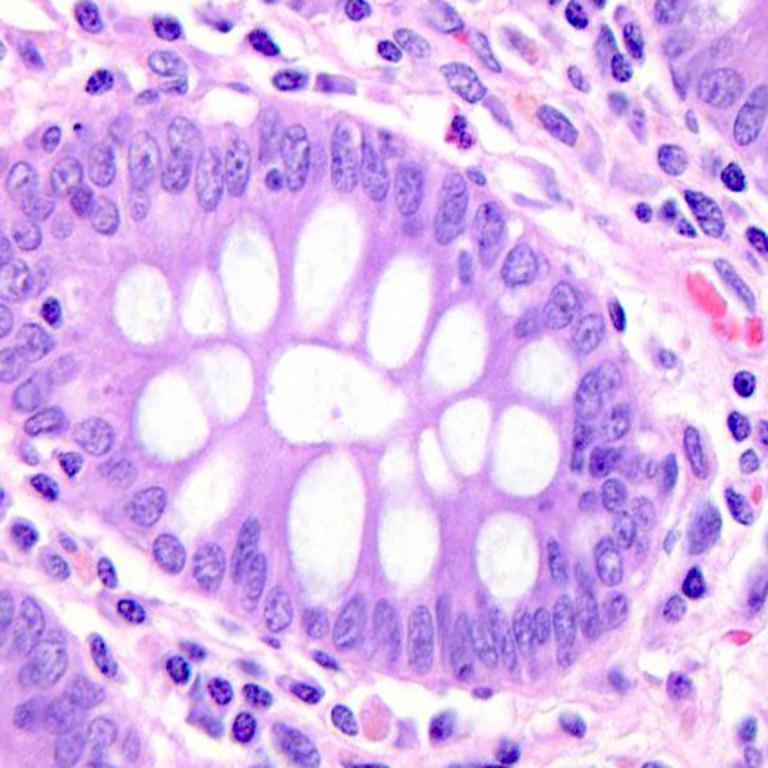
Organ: colon
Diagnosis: benign